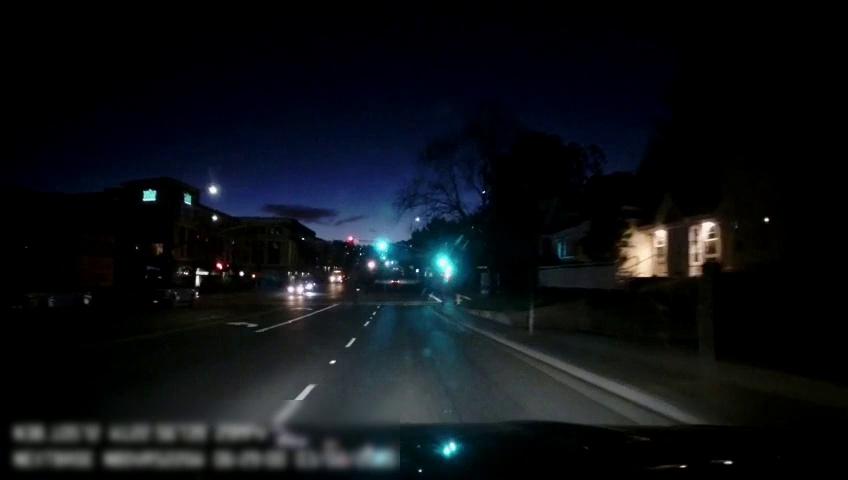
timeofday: Night
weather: Cloudy
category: Drivable Space
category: Vehicles | Car
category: Vehicles | Truck
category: Vehicles | Car
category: Vehicles | Car
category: Vehicles | Car
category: Lanes | Current Lane
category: Lanes | Alternate Lane
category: Traffic | Lights
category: Traffic | Lights
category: Traffic | Lights